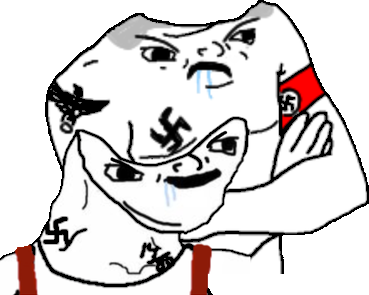
Label: 5_Brainlet